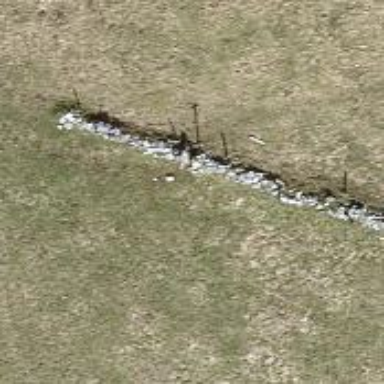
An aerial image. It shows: Dry stone wall barrier.